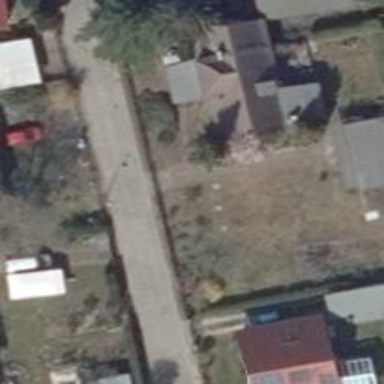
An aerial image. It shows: Residential road.